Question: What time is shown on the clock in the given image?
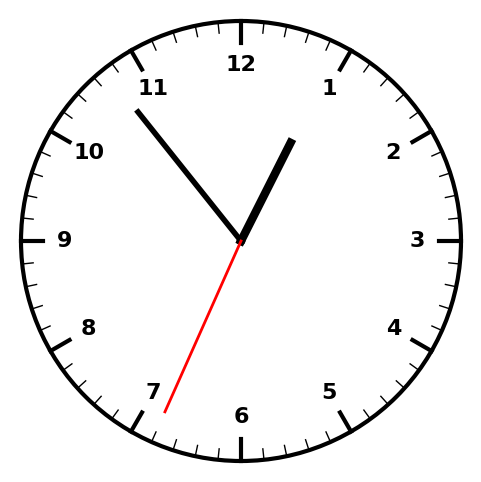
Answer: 12:53:34